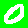
Digit: 0